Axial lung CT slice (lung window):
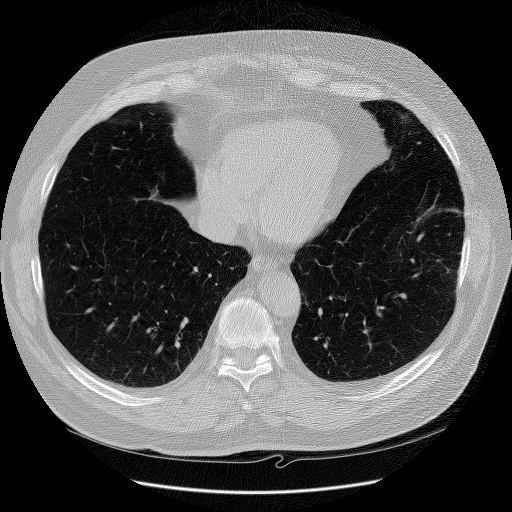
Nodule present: no